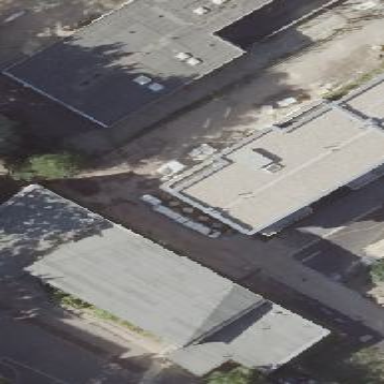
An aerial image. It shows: School building.